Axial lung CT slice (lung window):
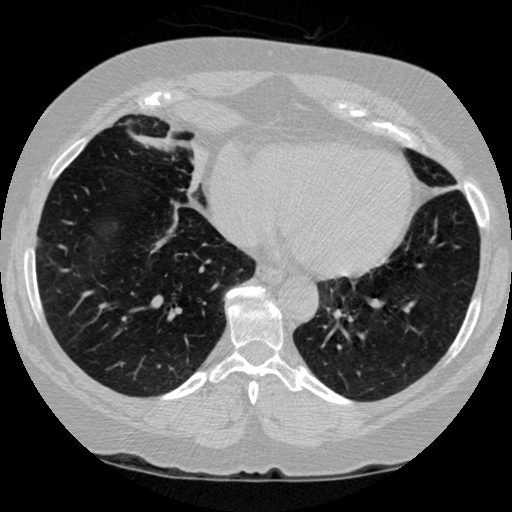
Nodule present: no